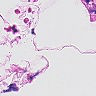
Metastatic tissue present: no